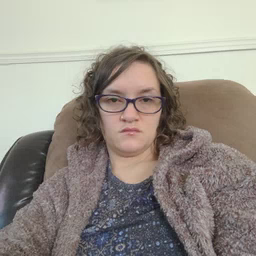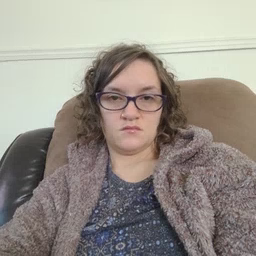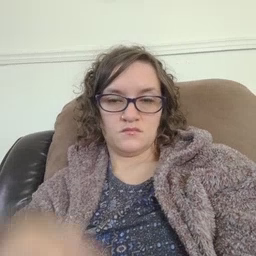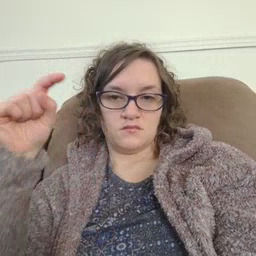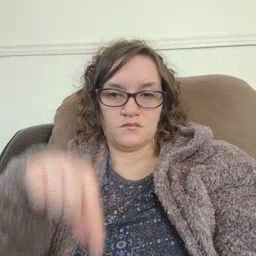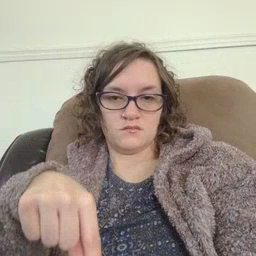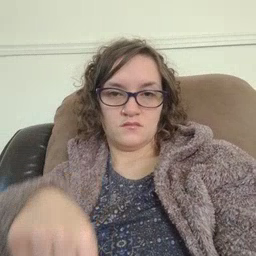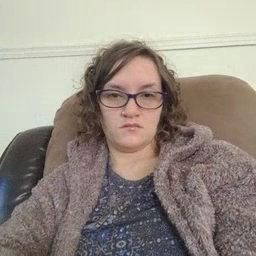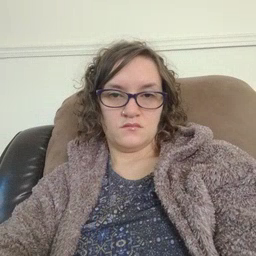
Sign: down